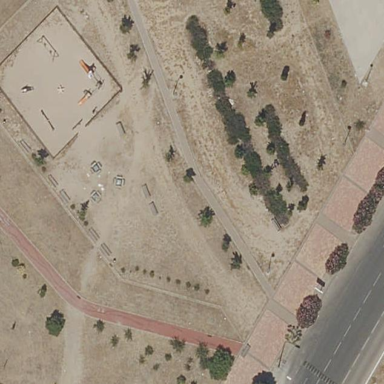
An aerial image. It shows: Playground surrounded by fence.